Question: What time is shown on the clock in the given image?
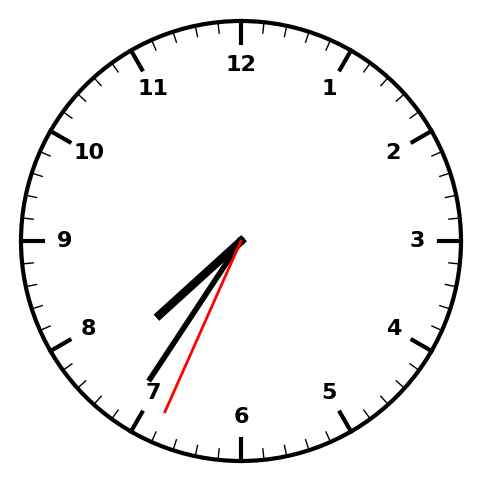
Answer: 07:35:34